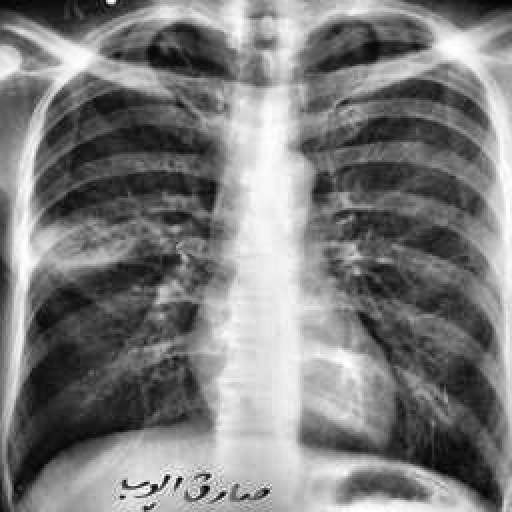
Finding: TUBERCULOSIS